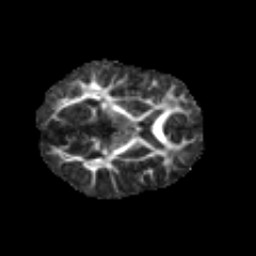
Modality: FA
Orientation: axial
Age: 6
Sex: female
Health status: healthy